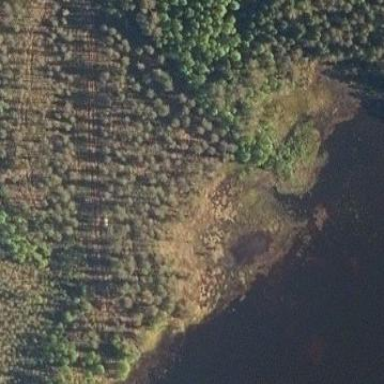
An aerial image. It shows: Swamp in wetland area.